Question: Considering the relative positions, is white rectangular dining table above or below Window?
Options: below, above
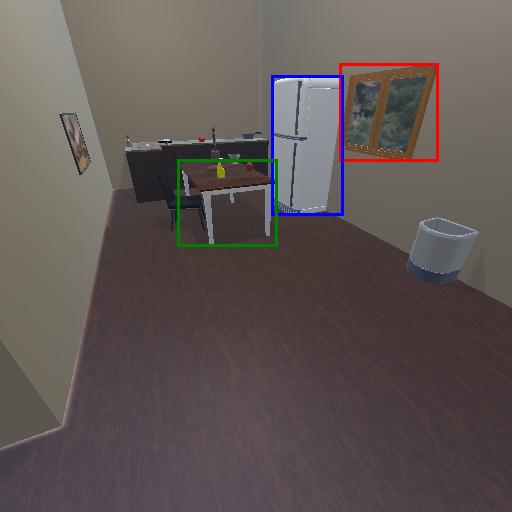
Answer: below